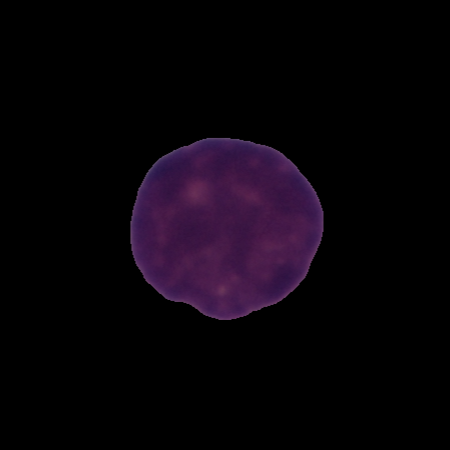
Label: healthy